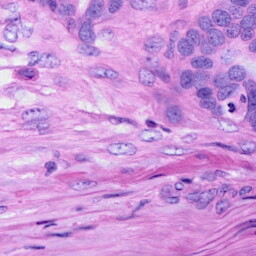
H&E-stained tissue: Ovarian